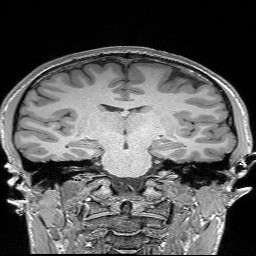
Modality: T1w
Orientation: sagittal
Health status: healthy
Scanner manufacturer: siemens
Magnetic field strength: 3 T